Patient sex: M
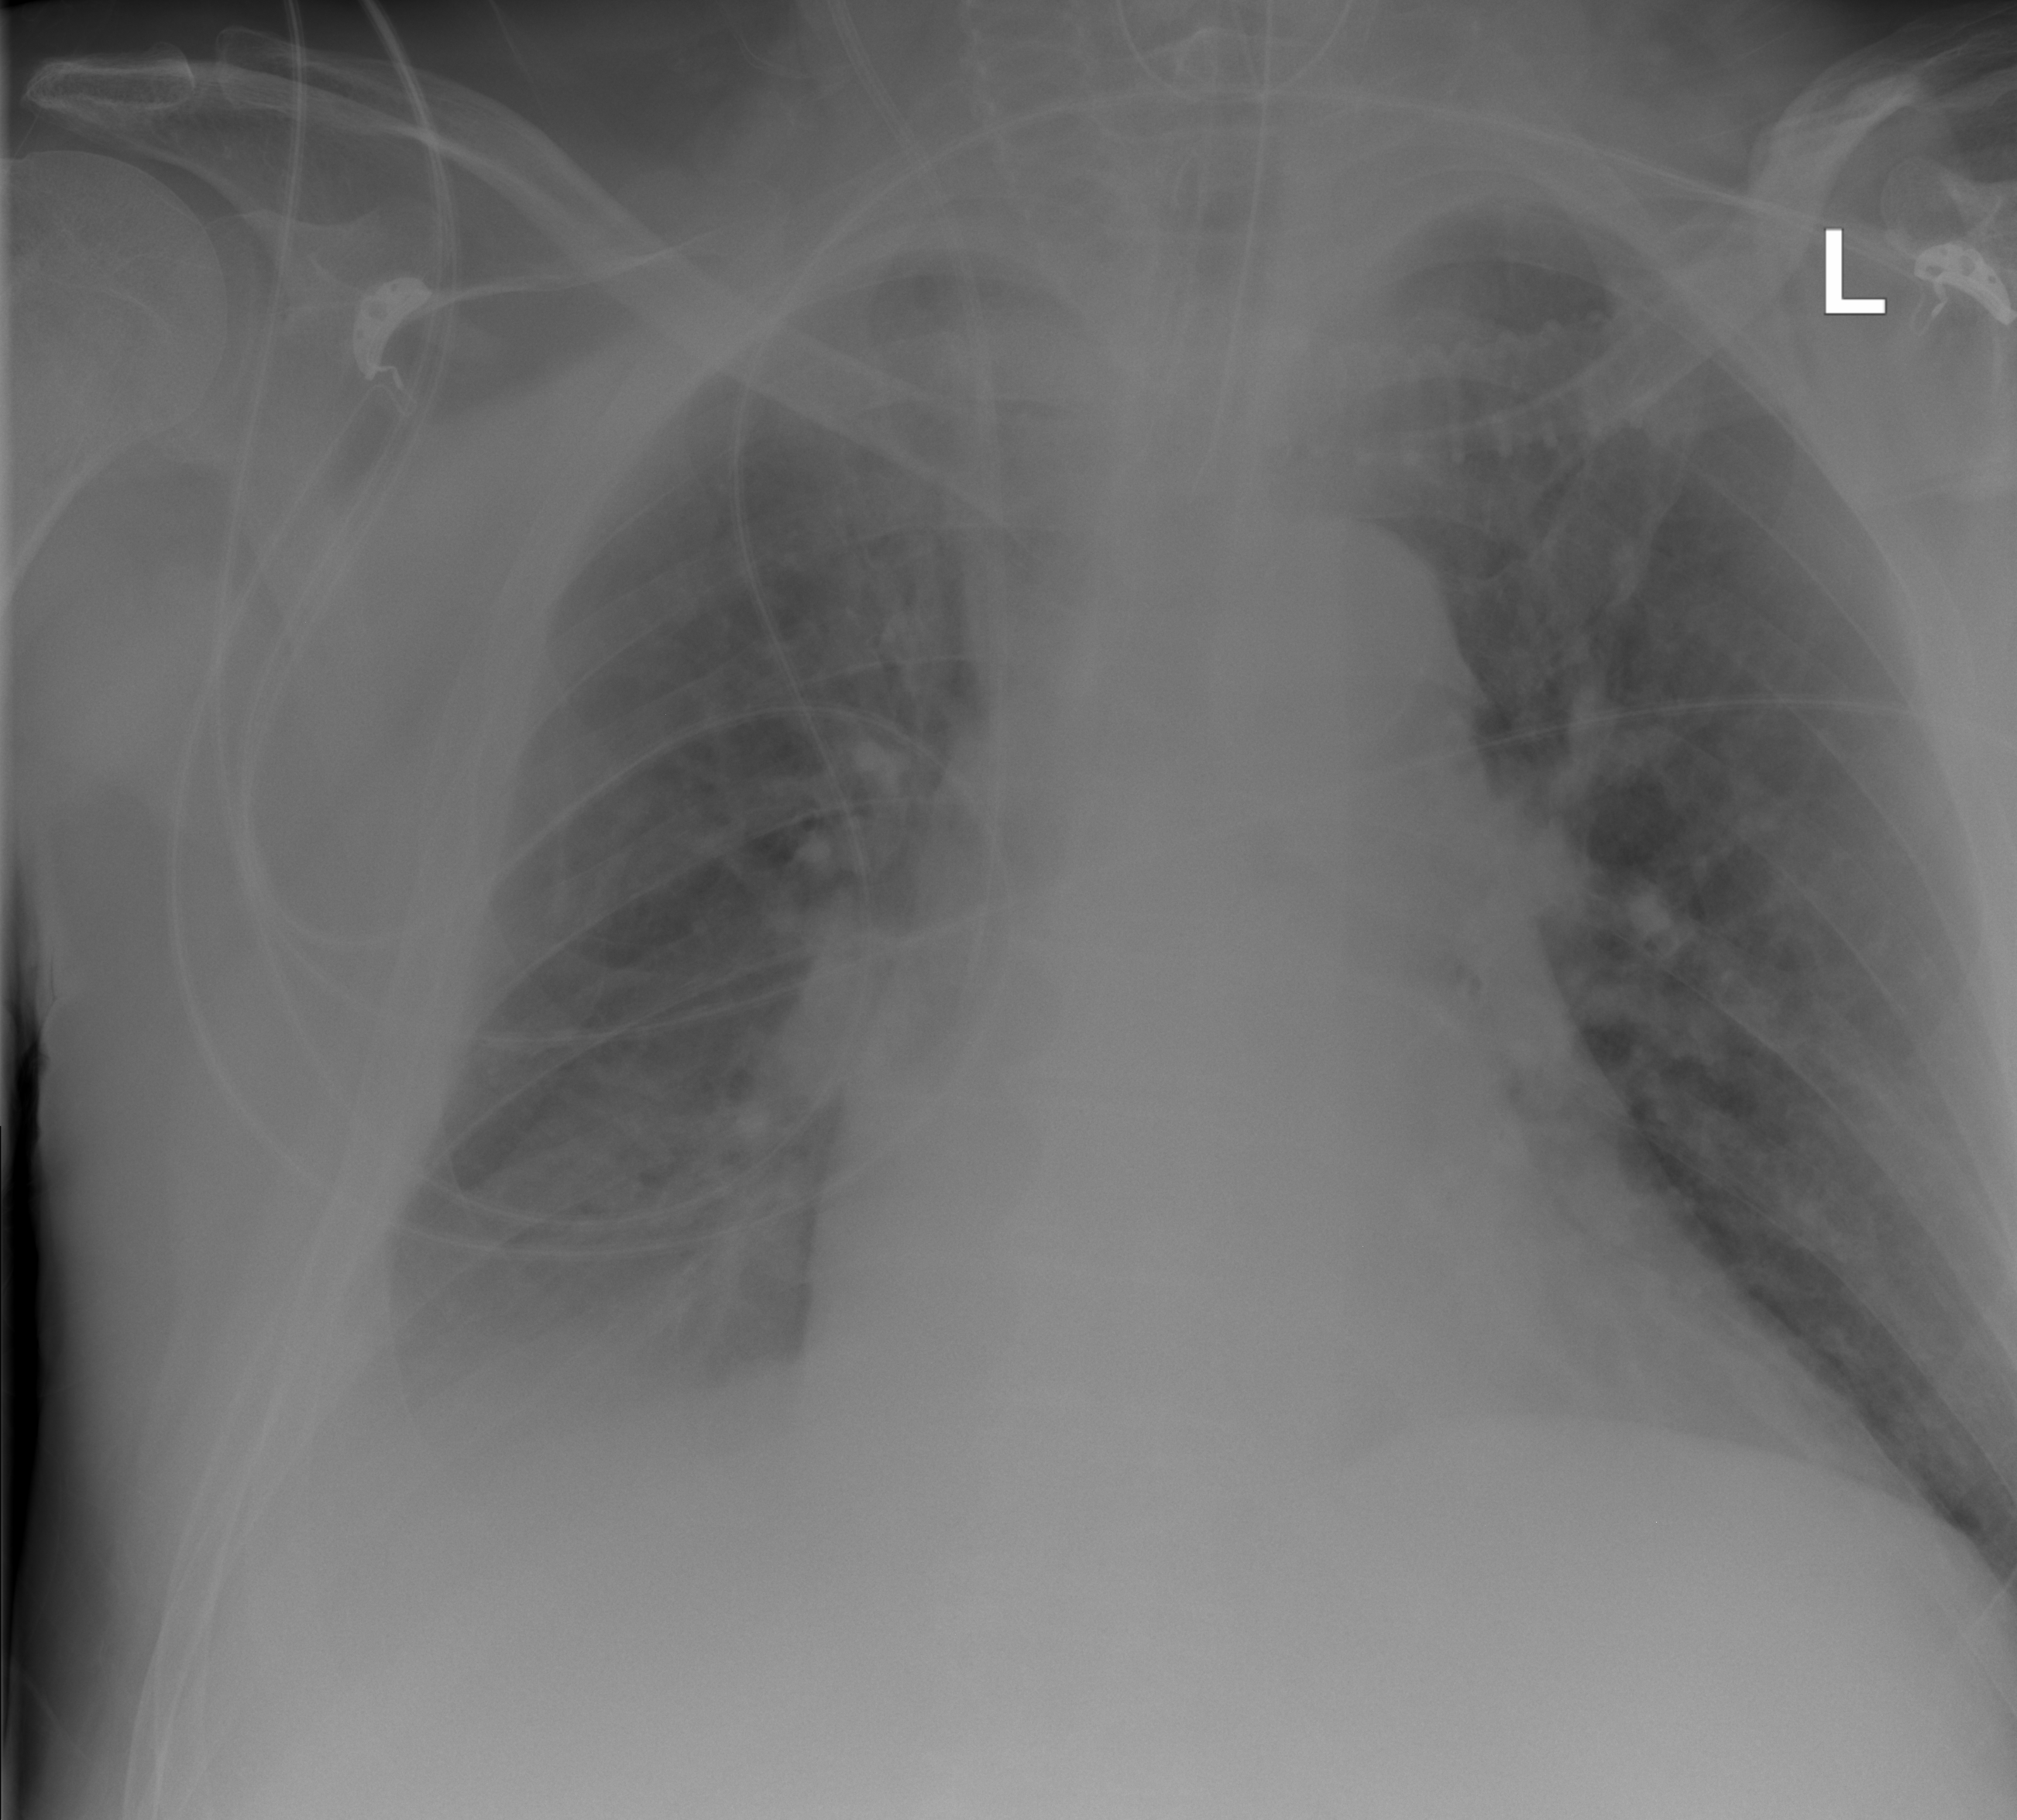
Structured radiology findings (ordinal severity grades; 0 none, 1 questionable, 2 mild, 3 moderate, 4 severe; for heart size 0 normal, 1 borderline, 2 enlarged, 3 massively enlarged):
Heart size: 0
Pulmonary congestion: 2
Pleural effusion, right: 2
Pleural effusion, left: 0
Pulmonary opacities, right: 0
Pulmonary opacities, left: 0
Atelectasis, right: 2
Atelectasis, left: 2